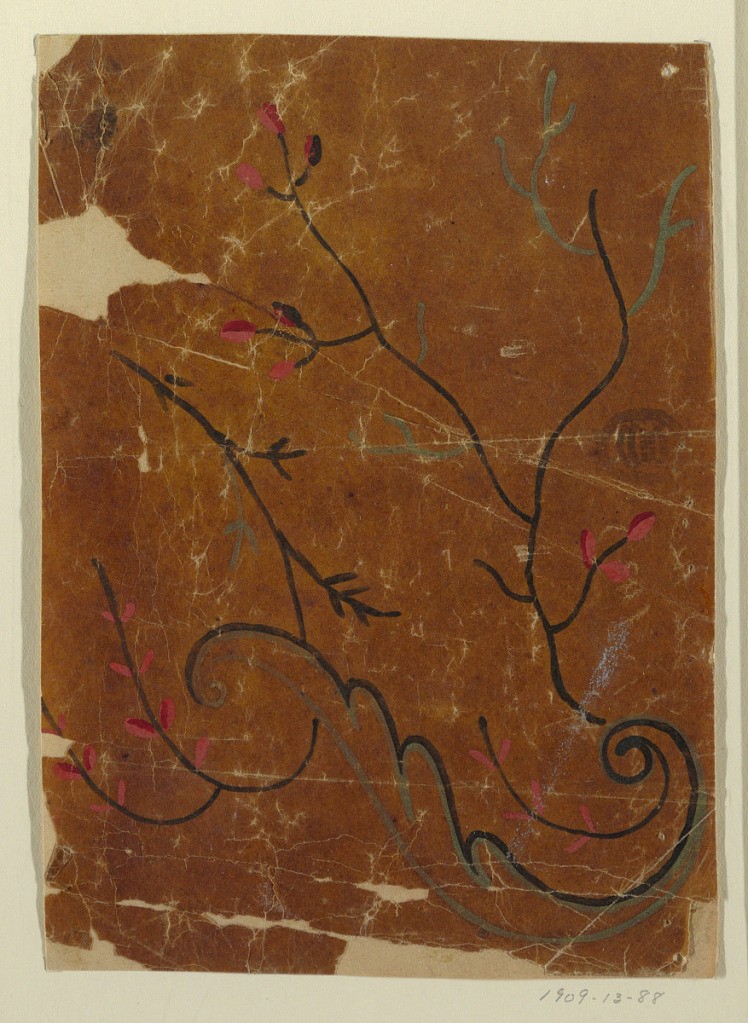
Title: Design for a Woven Fabric, Fragment
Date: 1815-1840
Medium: Olive, red, and black gouache on oily tracing paper, mounted
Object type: Drawing
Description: A leaf scroll and two flower boughs.